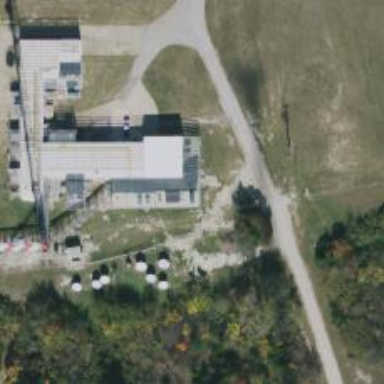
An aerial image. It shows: Mast tower used for communication.